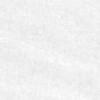
Label: no_change